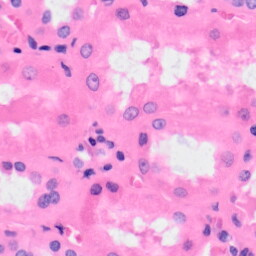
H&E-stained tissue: Kidney